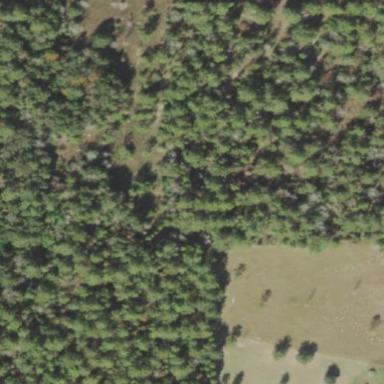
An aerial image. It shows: Forest with needle-leaved trees.